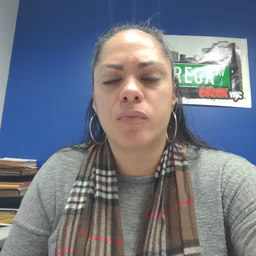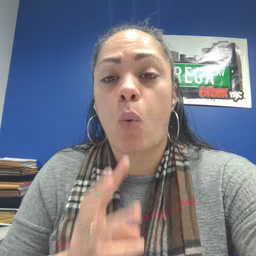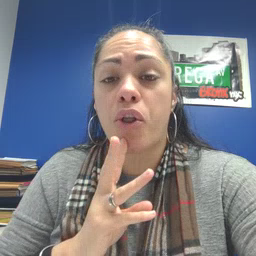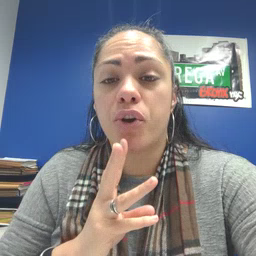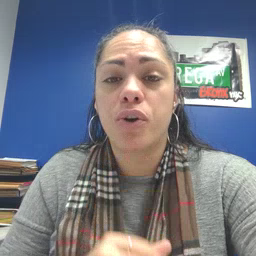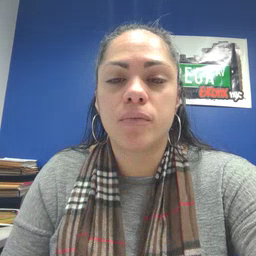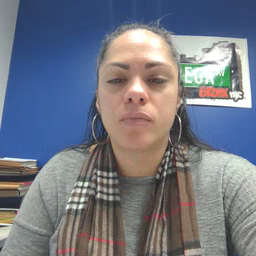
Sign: water